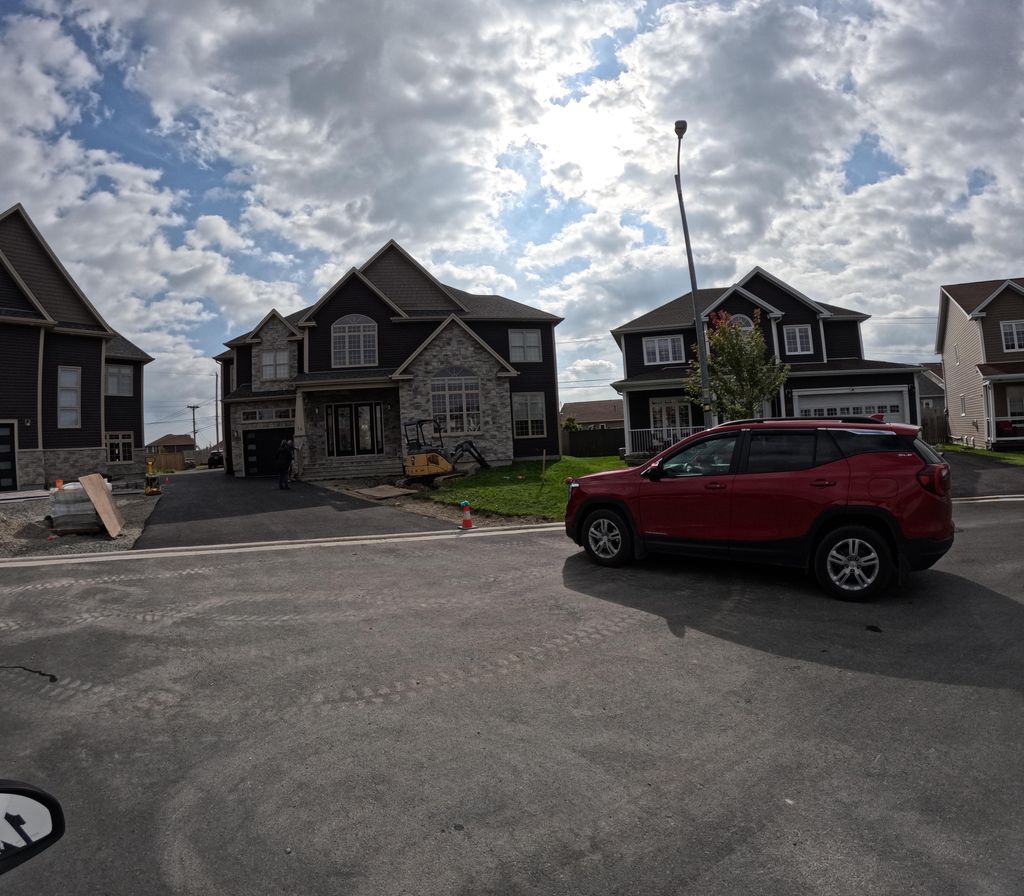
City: st_johns